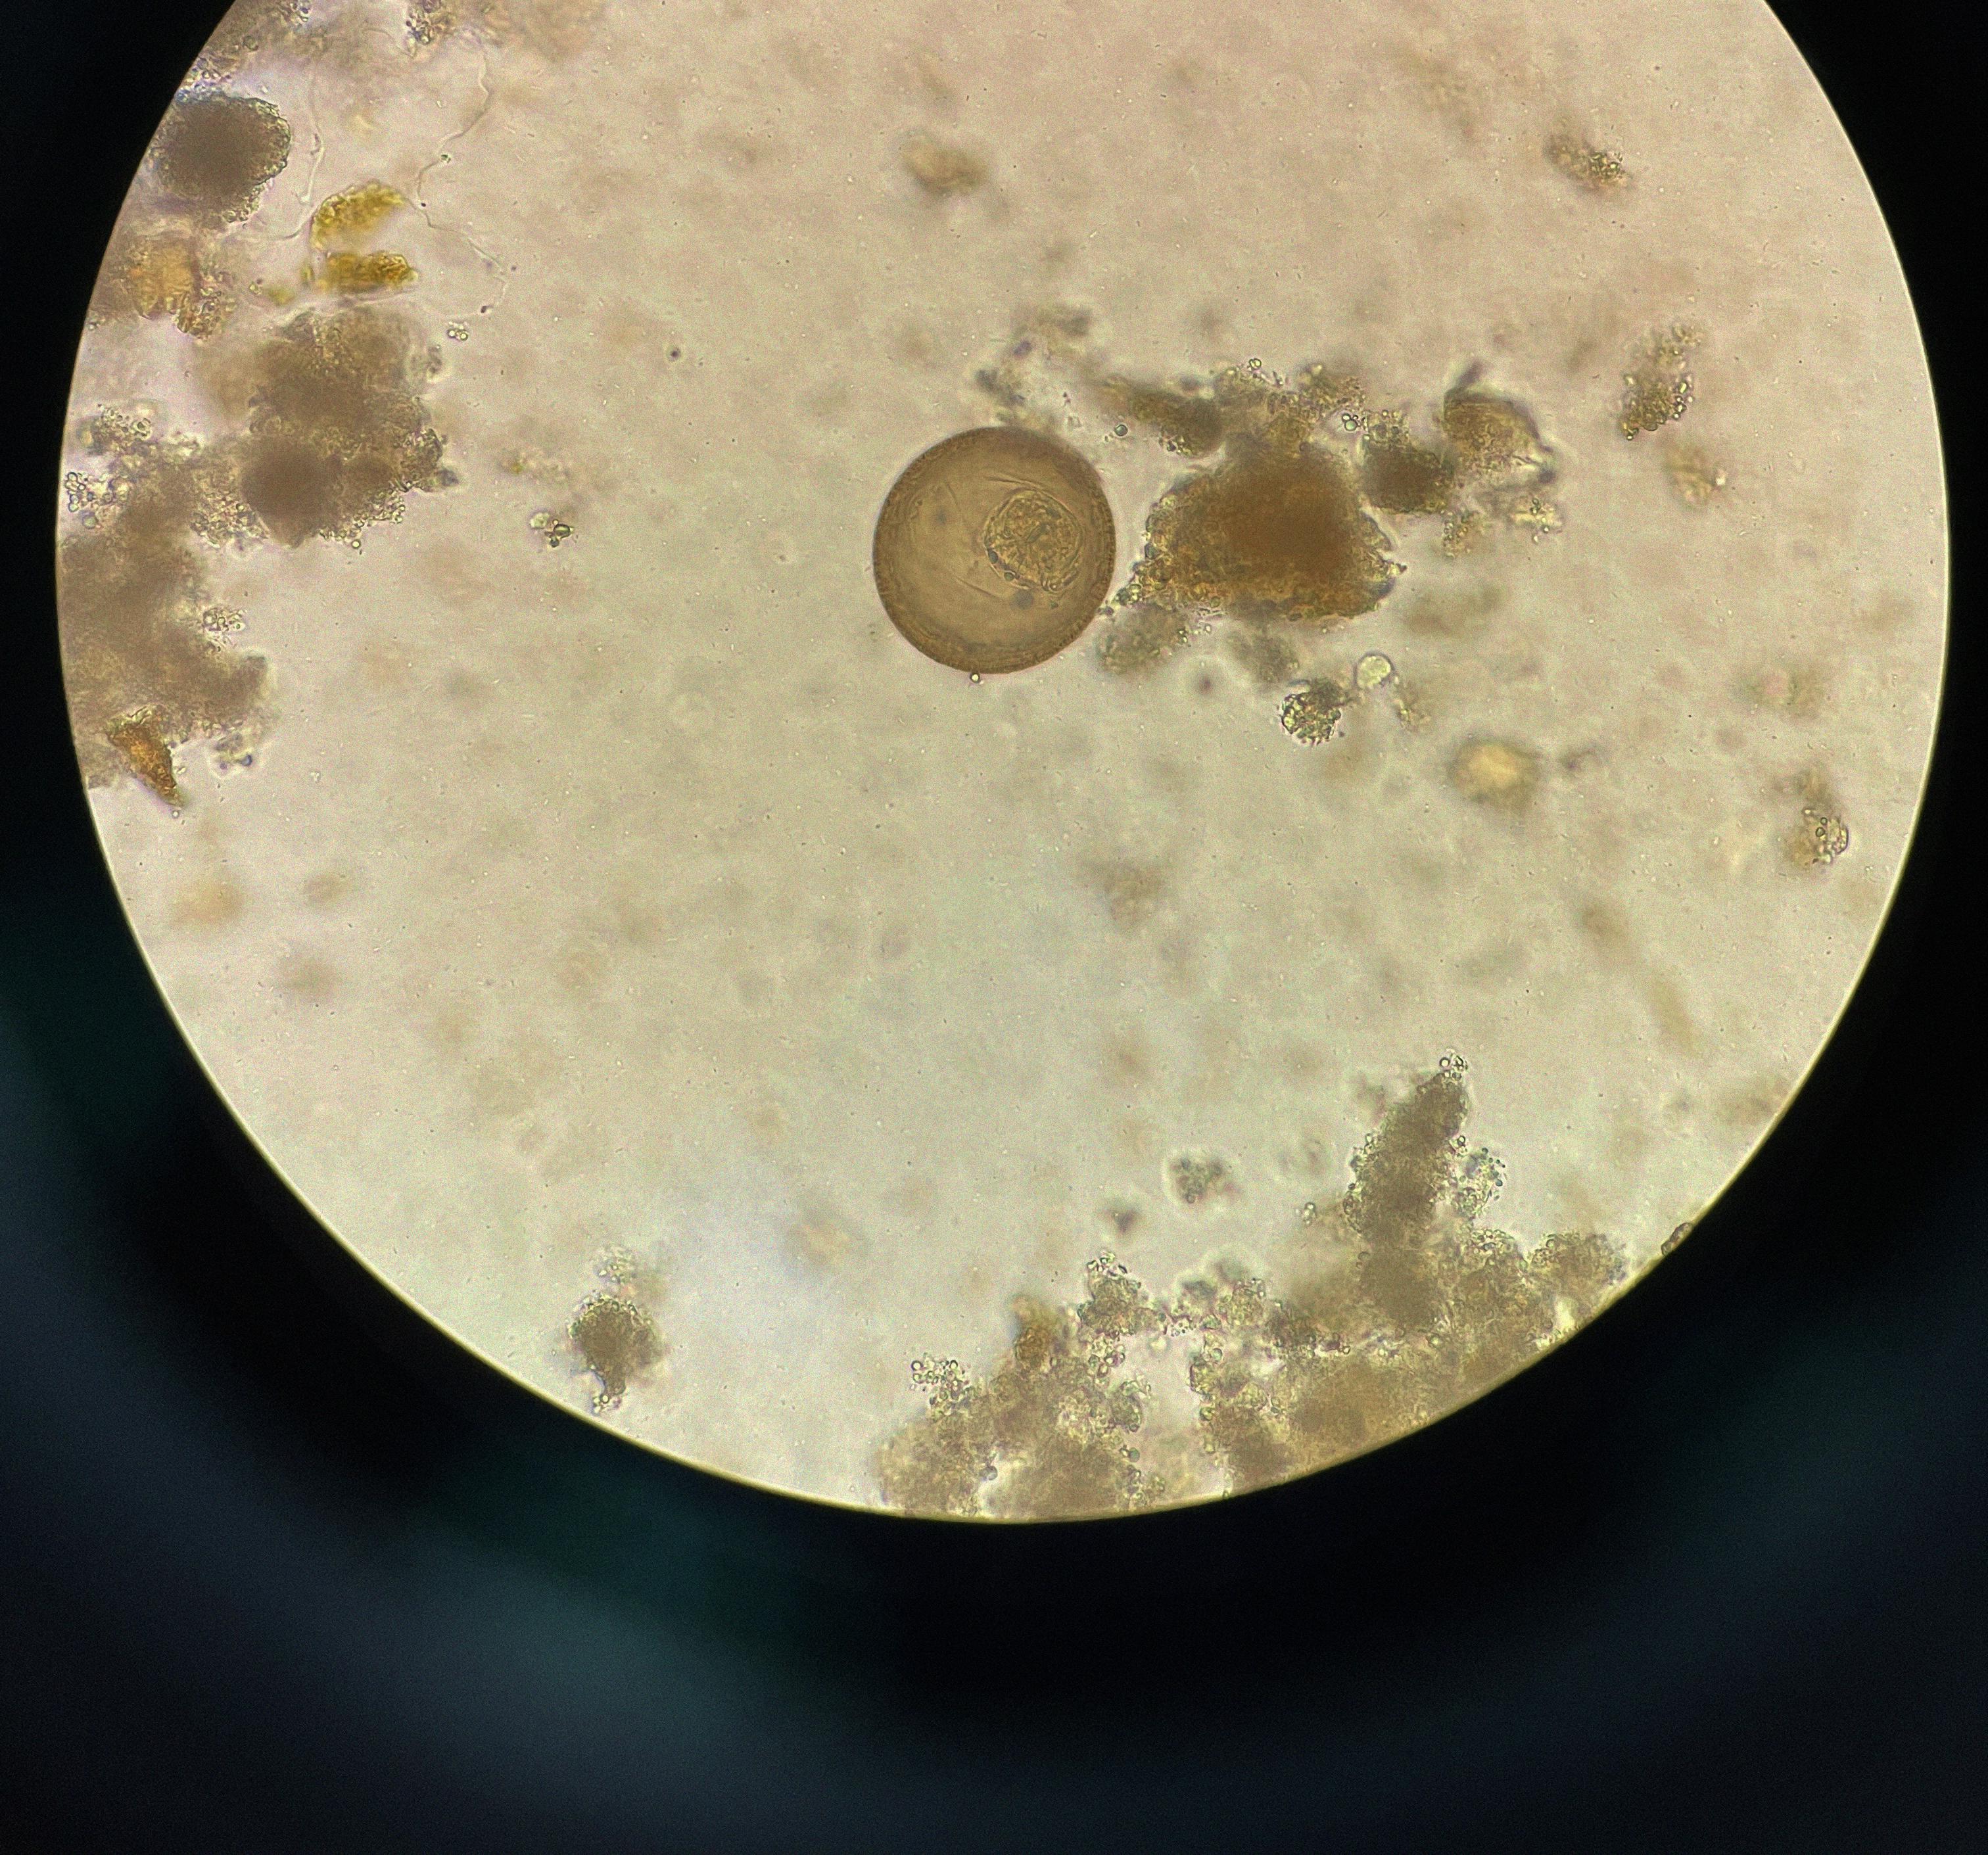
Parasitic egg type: Hymenolepis diminuta